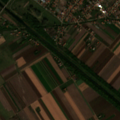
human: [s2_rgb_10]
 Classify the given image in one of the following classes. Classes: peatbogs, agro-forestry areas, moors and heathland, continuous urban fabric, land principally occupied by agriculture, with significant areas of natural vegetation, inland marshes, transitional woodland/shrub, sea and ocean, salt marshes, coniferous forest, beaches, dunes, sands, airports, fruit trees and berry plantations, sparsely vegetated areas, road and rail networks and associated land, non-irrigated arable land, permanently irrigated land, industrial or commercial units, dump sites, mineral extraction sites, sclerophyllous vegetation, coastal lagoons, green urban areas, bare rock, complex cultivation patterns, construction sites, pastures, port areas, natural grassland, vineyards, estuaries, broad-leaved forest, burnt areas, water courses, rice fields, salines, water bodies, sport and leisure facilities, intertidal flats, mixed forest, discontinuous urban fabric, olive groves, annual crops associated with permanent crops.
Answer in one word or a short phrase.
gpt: discontinuous urban fabric, non-irrigated arable land, pastures, complex cultivation patterns, land principally occupied by agriculture, with significant areas of natural vegetation, water courses